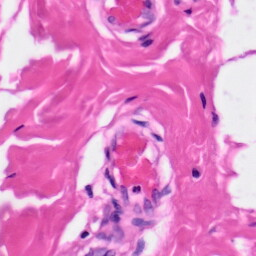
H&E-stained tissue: Skin